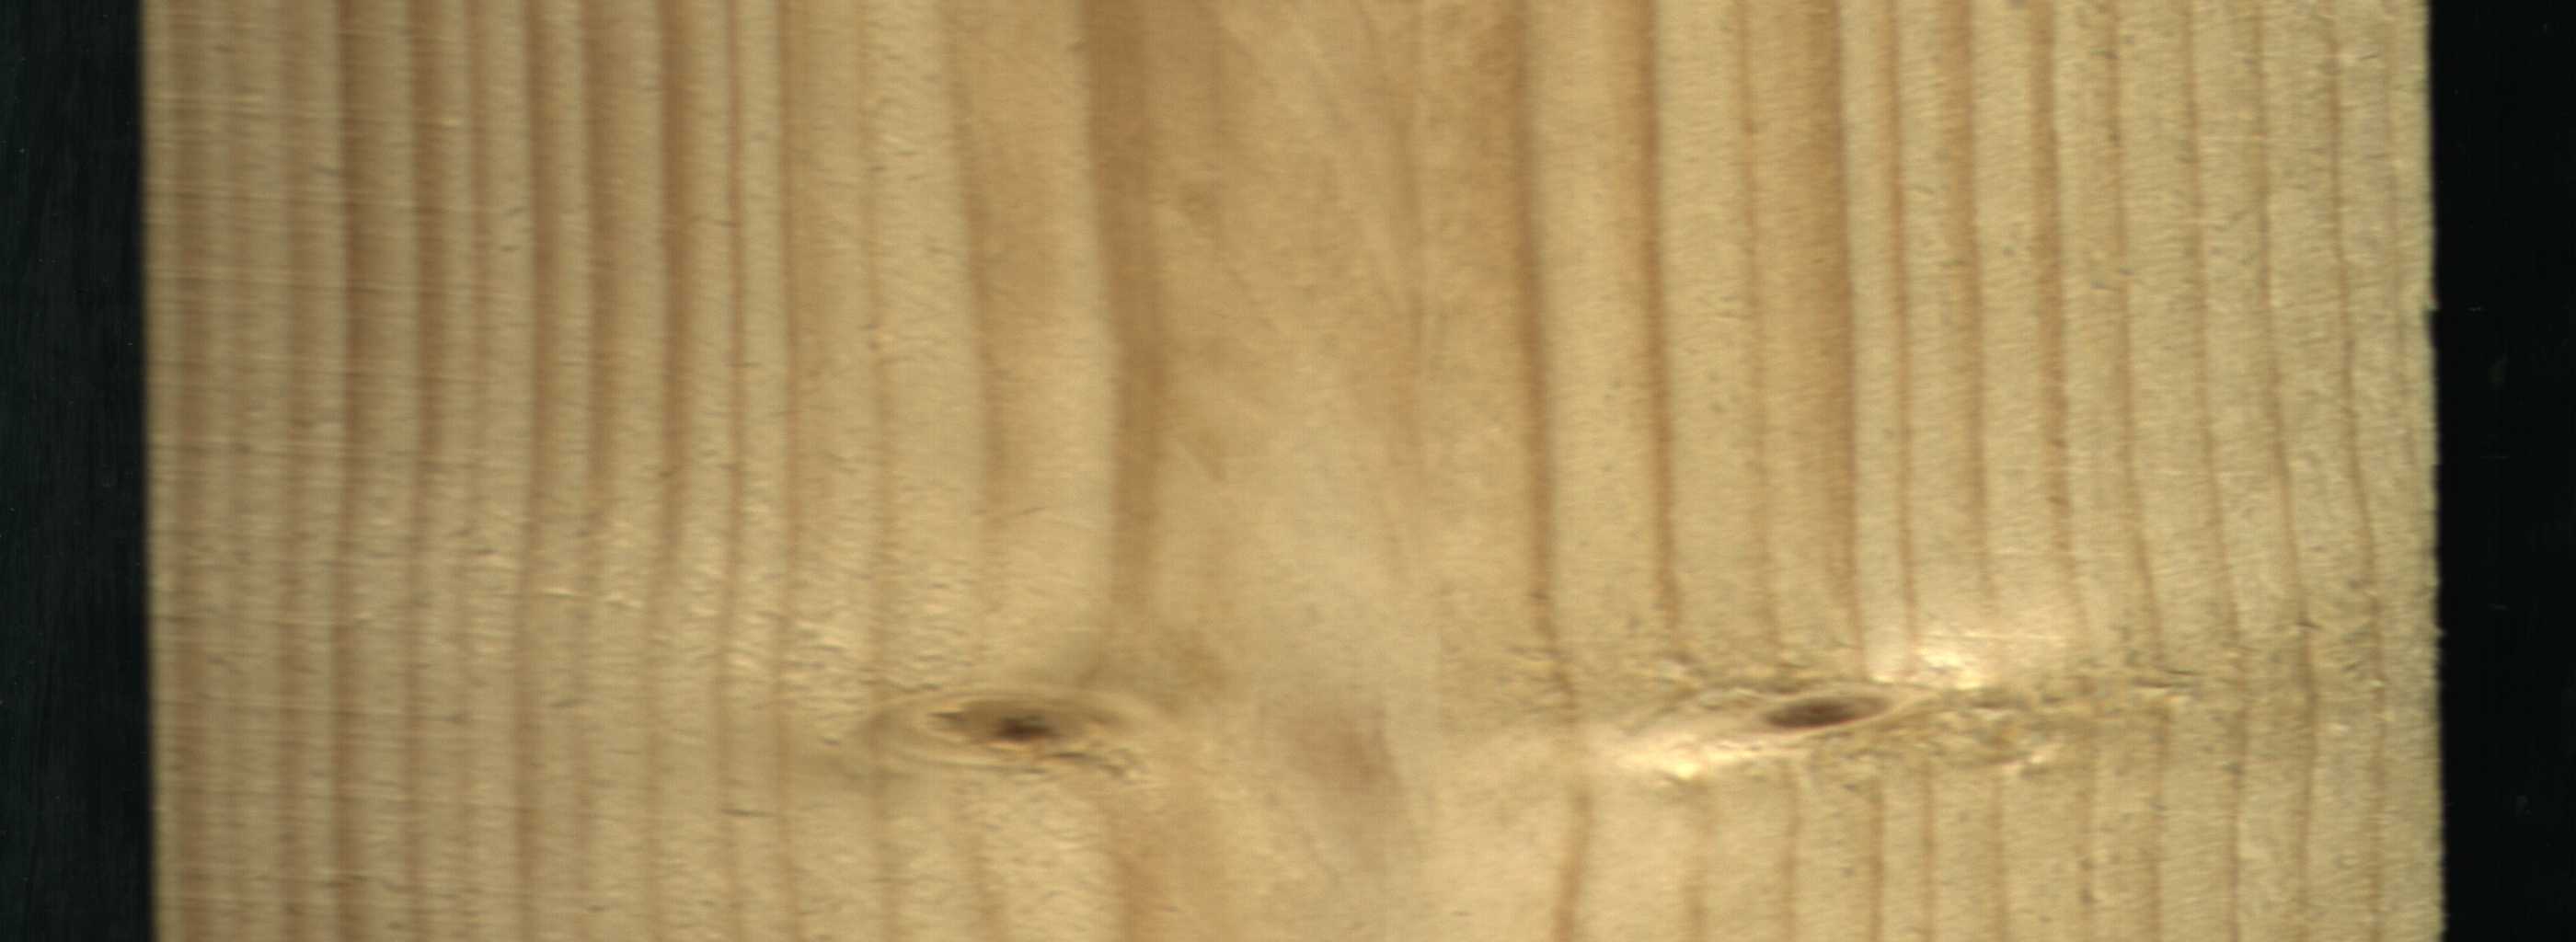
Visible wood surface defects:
Live_Knot
Live_Knot